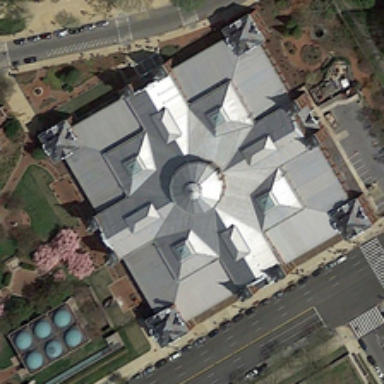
Some green trees and a road are near a square large building .